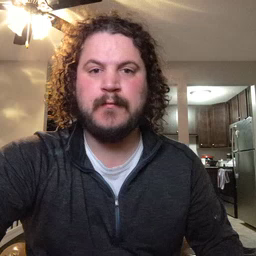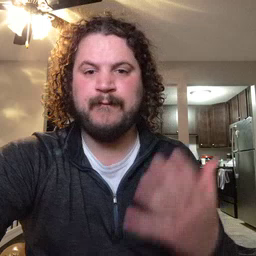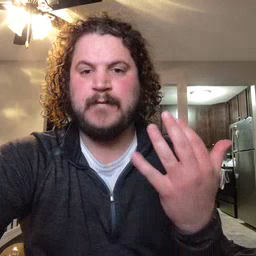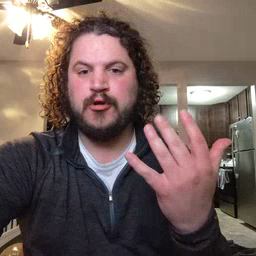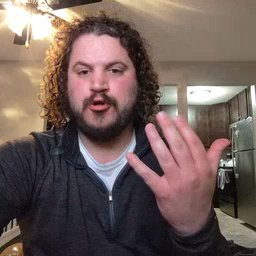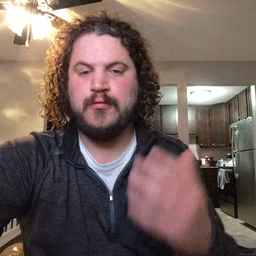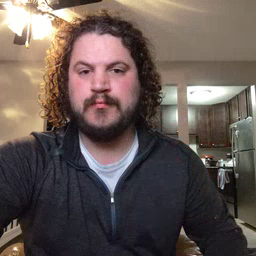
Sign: finger